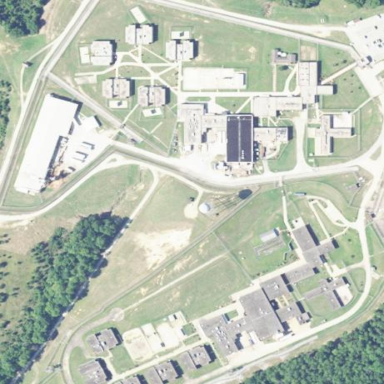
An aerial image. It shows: Prison.